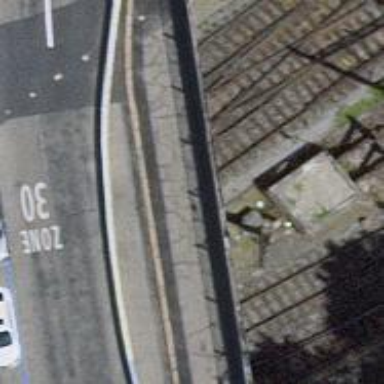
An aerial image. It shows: Single-track electrified railway siding with contact line.